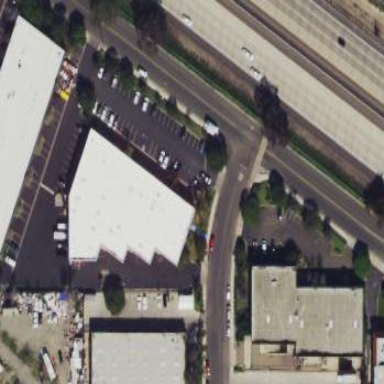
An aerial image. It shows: Industrial building.